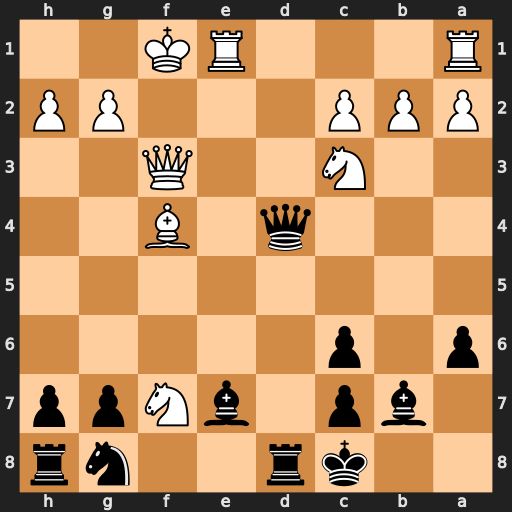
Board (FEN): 2kr2nr/1bp1bNpp/p1p5/8/3q1B2/2N2Q2/PPP3PP/R3RK2
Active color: b
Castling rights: -
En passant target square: -
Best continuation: Qc4+ Kg1 Qxf7